Field crop: maize
Growth stage: 2
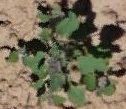
Species: chenopodium